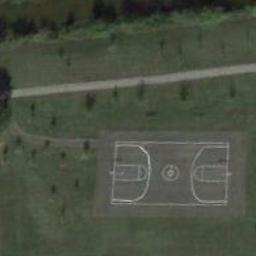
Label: basketball_court